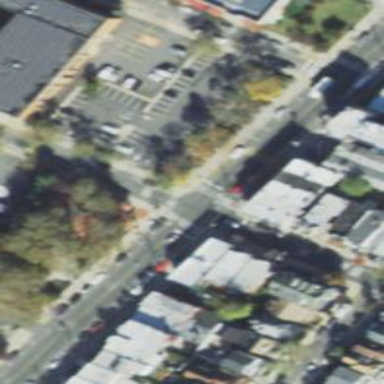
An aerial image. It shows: Marked road crossing.